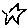
Label: star